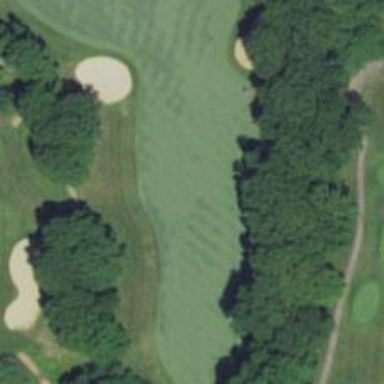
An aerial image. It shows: View of golf hole.